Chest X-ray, PA view. Patient: 59 years old, sex F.
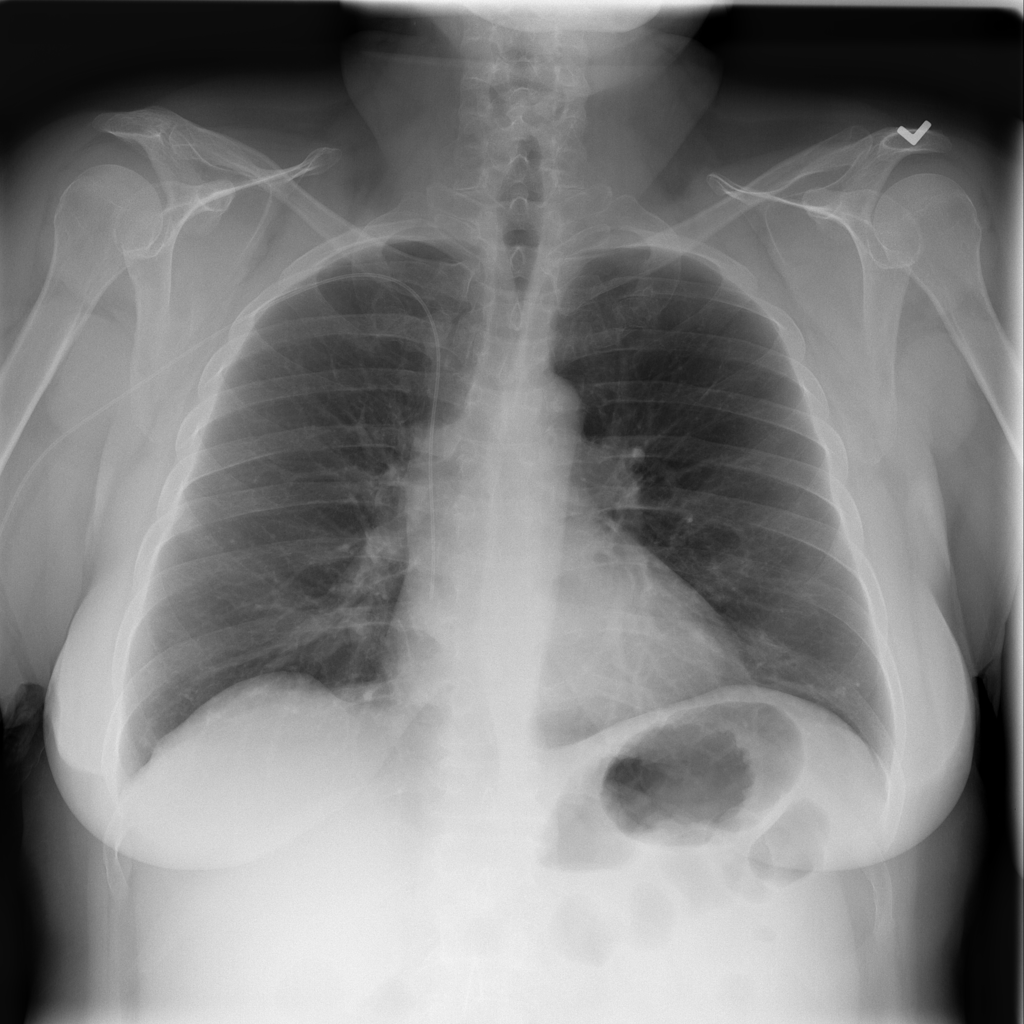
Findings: No Finding